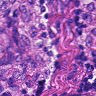
Metastatic tissue present: yes